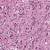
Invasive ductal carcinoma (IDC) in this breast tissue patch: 1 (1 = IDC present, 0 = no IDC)